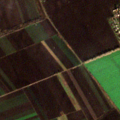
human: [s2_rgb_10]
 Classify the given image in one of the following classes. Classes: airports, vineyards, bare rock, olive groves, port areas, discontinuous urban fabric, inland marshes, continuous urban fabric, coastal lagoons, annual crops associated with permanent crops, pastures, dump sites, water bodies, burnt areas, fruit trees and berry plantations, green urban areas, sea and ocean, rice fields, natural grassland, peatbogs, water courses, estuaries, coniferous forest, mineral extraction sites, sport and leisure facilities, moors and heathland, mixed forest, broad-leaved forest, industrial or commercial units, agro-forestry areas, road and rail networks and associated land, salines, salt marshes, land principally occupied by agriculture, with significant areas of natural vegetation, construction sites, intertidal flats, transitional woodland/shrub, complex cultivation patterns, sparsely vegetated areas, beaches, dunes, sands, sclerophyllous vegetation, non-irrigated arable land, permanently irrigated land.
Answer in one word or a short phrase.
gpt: industrial or commercial units, non-irrigated arable land